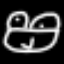
Label: frog